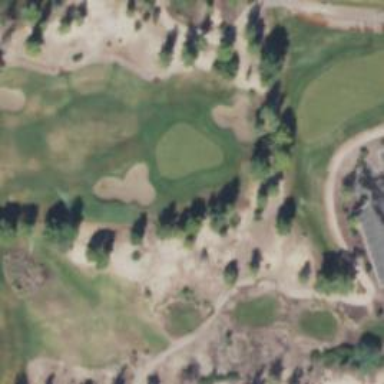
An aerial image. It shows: View of golf hole.